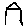
Label: house